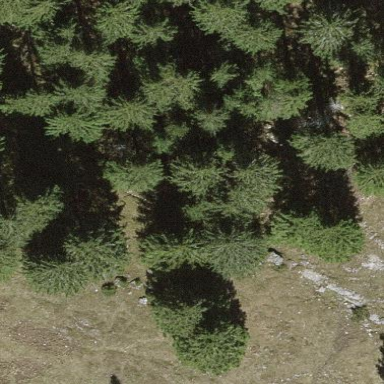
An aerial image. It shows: Forest area.